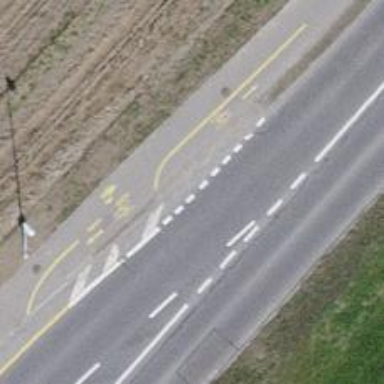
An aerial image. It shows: Cycleway.